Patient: sex M, age 73
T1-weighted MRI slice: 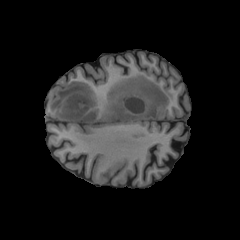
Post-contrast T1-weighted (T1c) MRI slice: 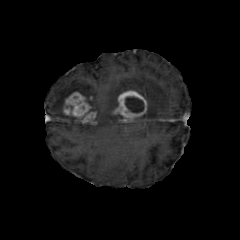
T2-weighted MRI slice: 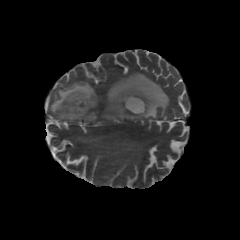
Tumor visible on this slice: yes
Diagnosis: Glioblastoma, IDH-wildtype
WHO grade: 4